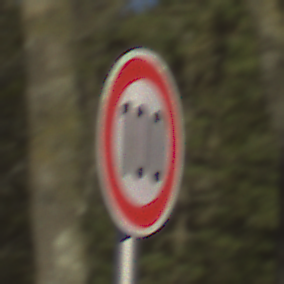
Verkehrszeichen: Geschwindigkeit100
Umgebung: Outdoor, Nature
Tageszeit: MorningAfternoon
Wetter: Clear
Licht: Natural
Jahreszeit: Winter
Kontrast: HighContrast